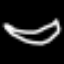
Label: squiggle